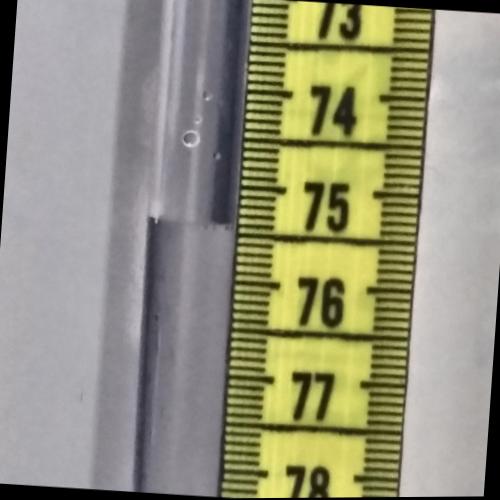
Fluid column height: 75.4 cm